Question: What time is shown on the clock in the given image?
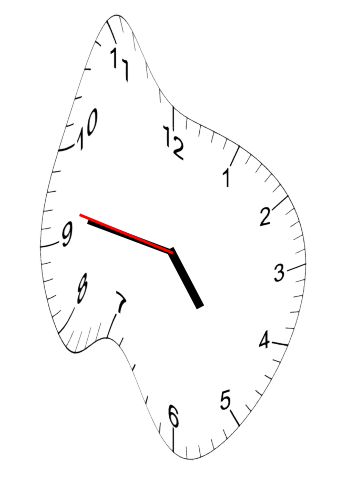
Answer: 04:46:47